Question: How can I get a UIButton like the ones at the bottom of this picutre (move and delete)? Specifically, I want an image with a text just like that. <URL>
Thanks.
For Jason:
The image sticks right beside the label. Is there anyway from IB I can set it to align to the left, while the label aligns to the right? Here's what it looks like right now:

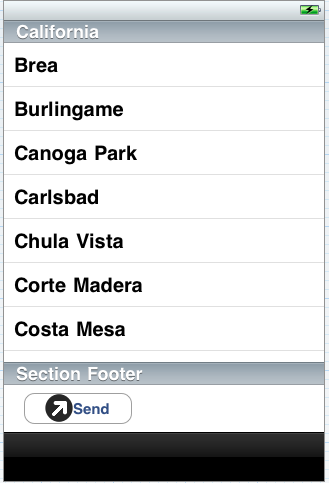
Answer: What you can do is in Interface Builder, the UIButton can be set to a type of "Custom"
After you have done this, you can simply use your own image for the button and different images for each state of the button.
Although with this approach you won't be able to have additional text modified on it like the mail app has with "Delete (1)". However, if you don't need that then this solution will work for you.
Alternatively, if you just want an image stuck onto your existing button then there is an Image property in Interface Builder where you can slap on an image to your button.
If you need more functionality then you would probably have to create your own UIButton by subclassing to handle it.